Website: apple
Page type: customer-info-address
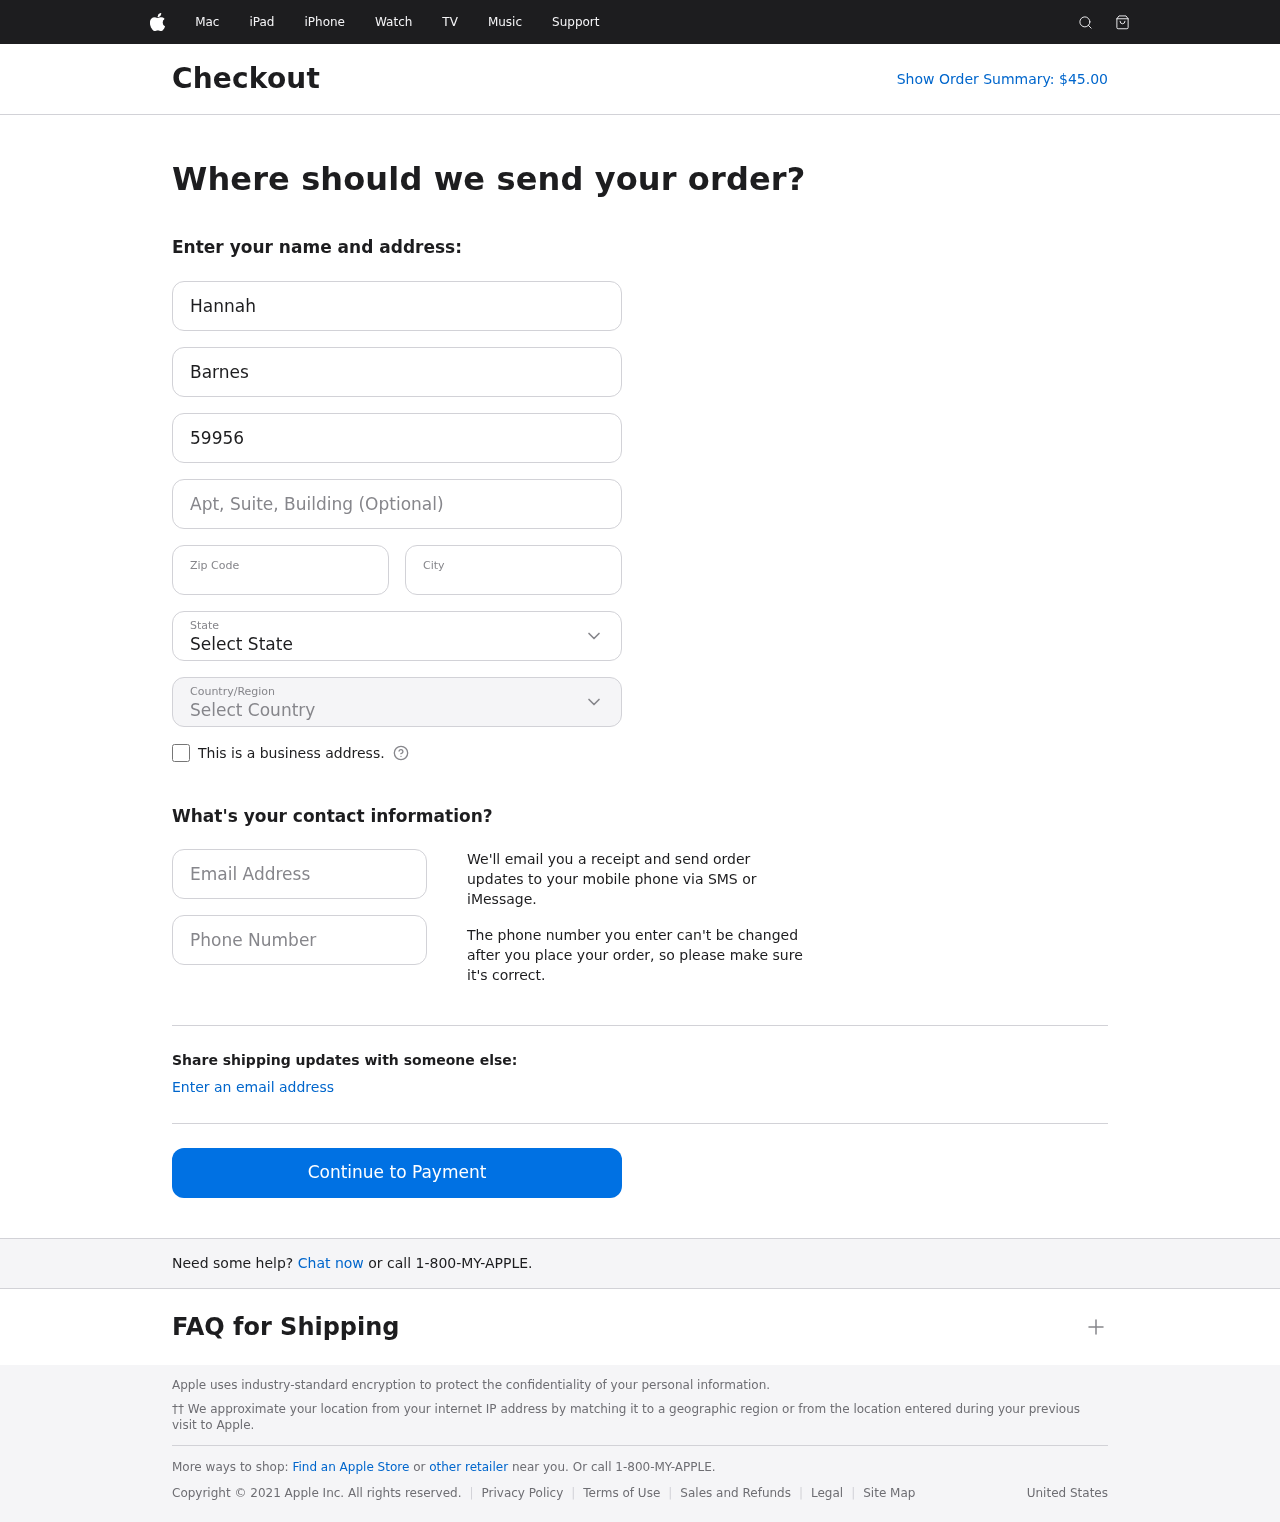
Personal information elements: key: PII_CITY
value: West Dakota
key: PII_COUNTRY
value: United States
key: PII_EMAIL
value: hannahbarnes@gmail.com
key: PII_FIRSTNAME
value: Hannah
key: PII_LASTNAME
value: Barnes
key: PII_PHONE
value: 7778111488
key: PII_POSTCODE
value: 73987
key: PII_STATE
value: Kentucky
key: PII_STREET
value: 59956 Bryan Valley
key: PII_STREET2
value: Apt. 279
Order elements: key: ORDER_TOTAL
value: Show Order Summary: $45.00